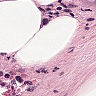
Metastatic tissue present: no